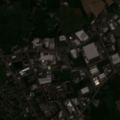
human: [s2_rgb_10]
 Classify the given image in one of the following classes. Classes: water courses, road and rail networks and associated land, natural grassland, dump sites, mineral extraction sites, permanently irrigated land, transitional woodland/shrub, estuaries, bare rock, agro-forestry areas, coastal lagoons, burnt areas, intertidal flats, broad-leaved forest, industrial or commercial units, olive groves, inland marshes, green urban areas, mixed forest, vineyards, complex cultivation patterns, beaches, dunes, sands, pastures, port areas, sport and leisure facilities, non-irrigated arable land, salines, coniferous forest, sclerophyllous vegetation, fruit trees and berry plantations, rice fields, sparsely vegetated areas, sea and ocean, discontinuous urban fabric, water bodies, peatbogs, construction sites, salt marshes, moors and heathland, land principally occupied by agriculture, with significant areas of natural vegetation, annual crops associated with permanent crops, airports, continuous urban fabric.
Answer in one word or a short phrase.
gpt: discontinuous urban fabric, industrial or commercial units, pastures, complex cultivation patterns